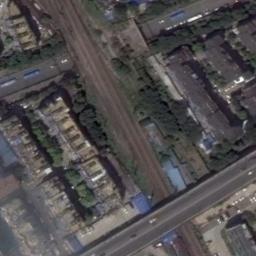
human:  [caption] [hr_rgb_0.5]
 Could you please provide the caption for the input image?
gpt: The railway is next to some trees and houses .

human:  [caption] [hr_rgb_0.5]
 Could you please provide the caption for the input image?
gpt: There are more than ten parallel railway lines in the picture .

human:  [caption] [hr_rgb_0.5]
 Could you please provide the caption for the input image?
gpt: These railways go through a residential area and an overpass is over the tracks .

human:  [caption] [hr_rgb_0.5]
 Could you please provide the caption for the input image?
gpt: There are many buildings and trees beside the railway .

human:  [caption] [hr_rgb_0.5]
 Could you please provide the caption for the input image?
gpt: There are some green trees and buildings beside the railway .